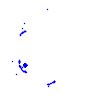
Particle: electron